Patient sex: M
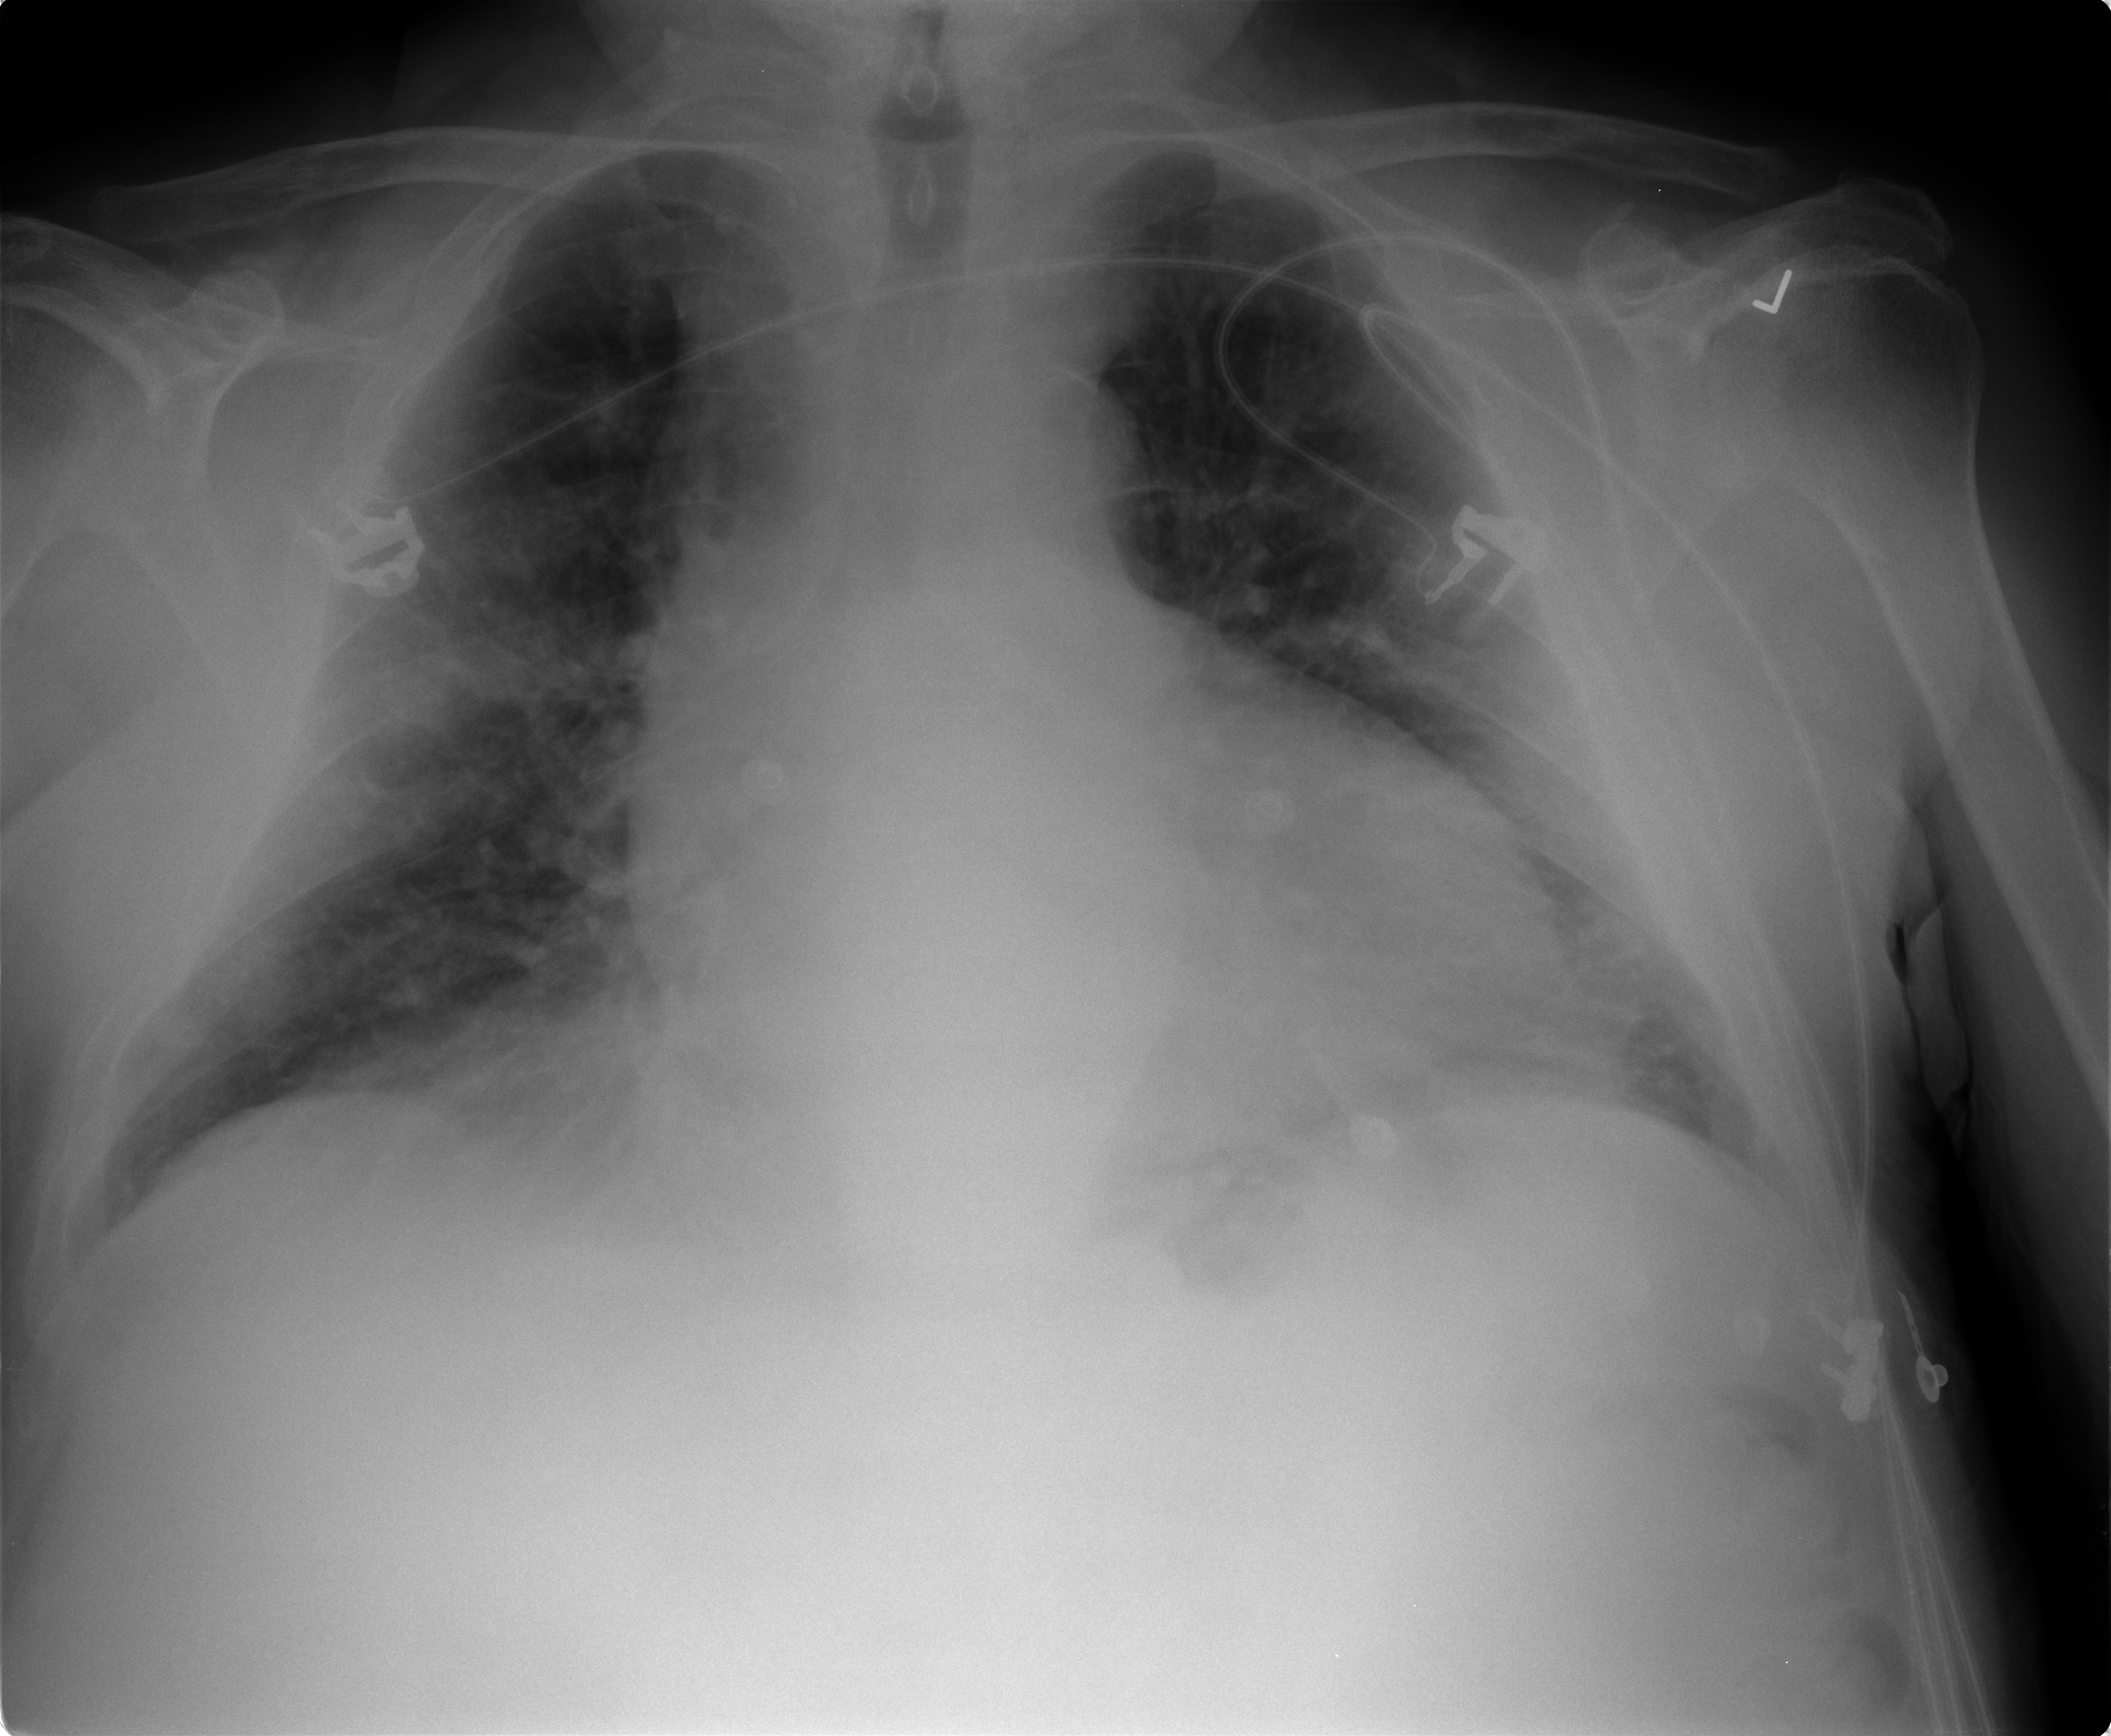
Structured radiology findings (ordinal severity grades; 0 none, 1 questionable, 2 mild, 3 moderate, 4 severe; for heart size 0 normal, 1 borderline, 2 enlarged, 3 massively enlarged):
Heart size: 2
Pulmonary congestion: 1
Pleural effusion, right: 0
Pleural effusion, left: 0
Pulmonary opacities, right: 1
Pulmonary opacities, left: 0
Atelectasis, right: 0
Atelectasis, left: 0